Aerial crown-view tile of a tropical tree (Barro Colorado Island, Panama), acquired 20250616:
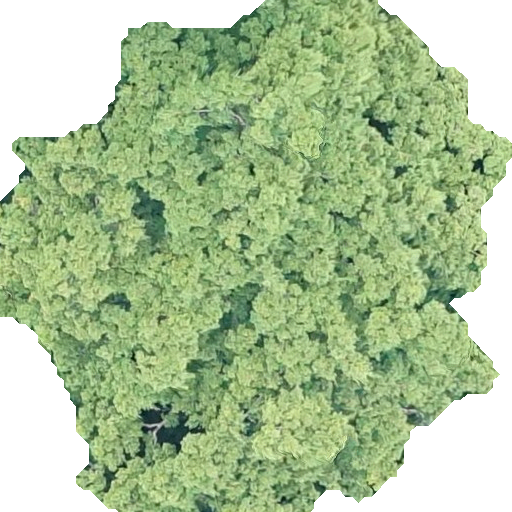
Species: Brosimum alicastrum
GBIF accepted scientific name: Brosimum alicastrum
Crown area: 302.883 m²